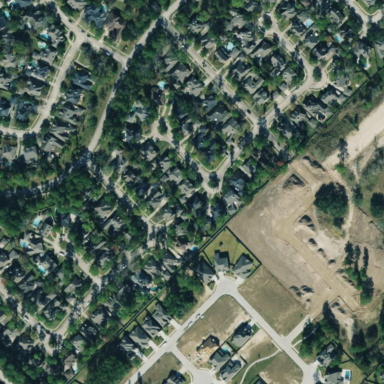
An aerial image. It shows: Residential neighbourhood.